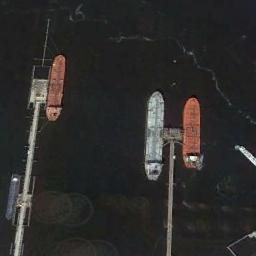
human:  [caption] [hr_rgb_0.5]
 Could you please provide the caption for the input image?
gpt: There are three different ships at sea .

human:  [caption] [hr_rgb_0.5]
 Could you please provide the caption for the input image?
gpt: There are three ships in the black water on the shore .

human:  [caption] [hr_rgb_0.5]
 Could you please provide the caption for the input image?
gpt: Several ships of different colors are docked at the dock and the water is deep blue .

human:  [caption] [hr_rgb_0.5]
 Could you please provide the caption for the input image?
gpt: Several white, Orange and blue tankers dock at the dock .

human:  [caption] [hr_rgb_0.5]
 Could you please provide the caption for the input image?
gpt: There are three ships at the harbor .